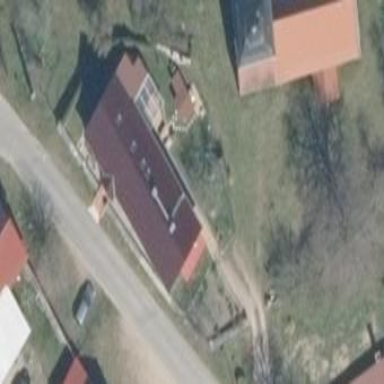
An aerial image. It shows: Simple house.